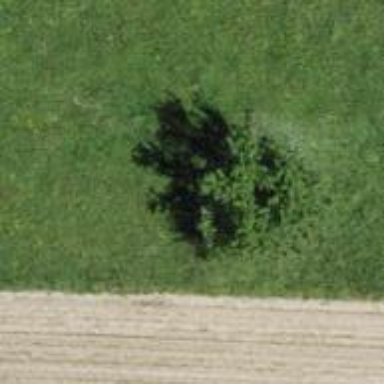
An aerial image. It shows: Agricultural area with deciduous broadleaved trees.